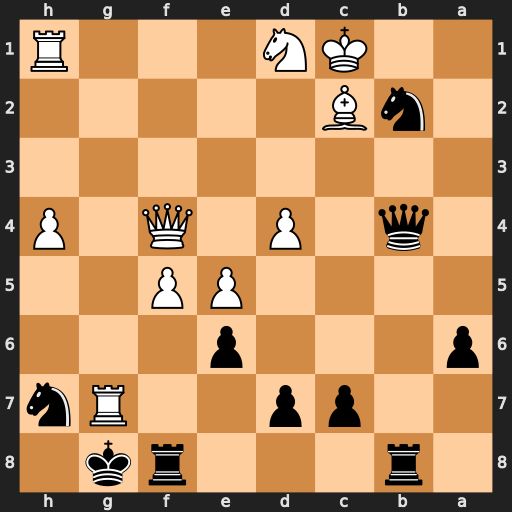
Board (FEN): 1r3rk1/2pp2Rn/p3p3/4PP2/1q1P1Q1P/8/1nB5/2KN3R
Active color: b
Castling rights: -
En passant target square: -
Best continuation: Kxg7 f6+ Kh8